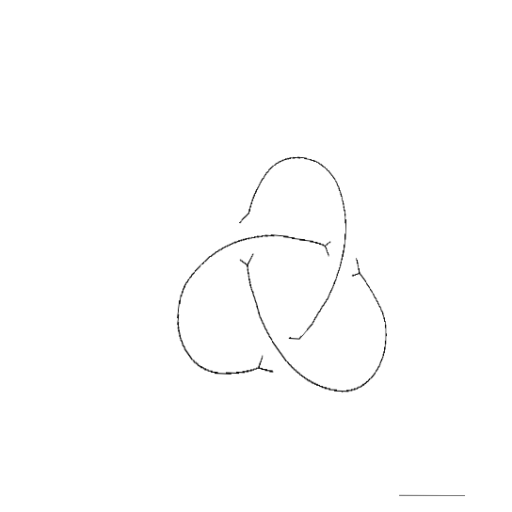
Crossing number: 3